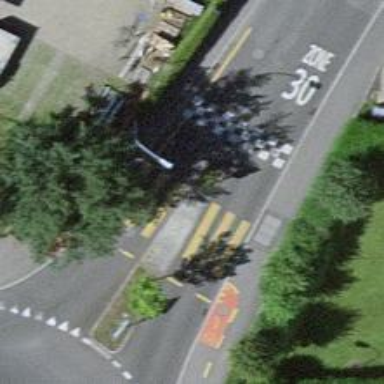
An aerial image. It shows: Footway that serves as traffic island.